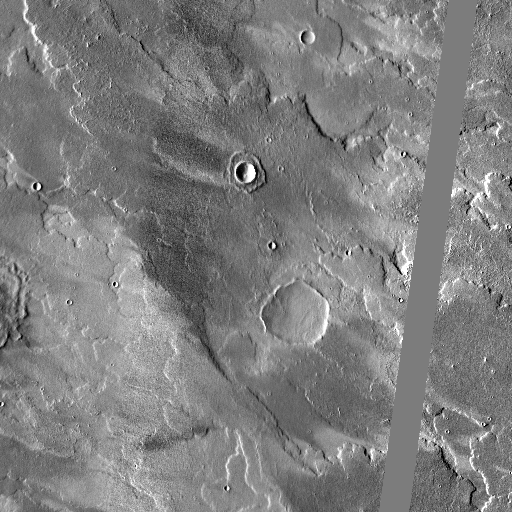
Crater classes present: Background, Other, Buried